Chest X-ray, AP view. Patient: 30 years old, sex M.
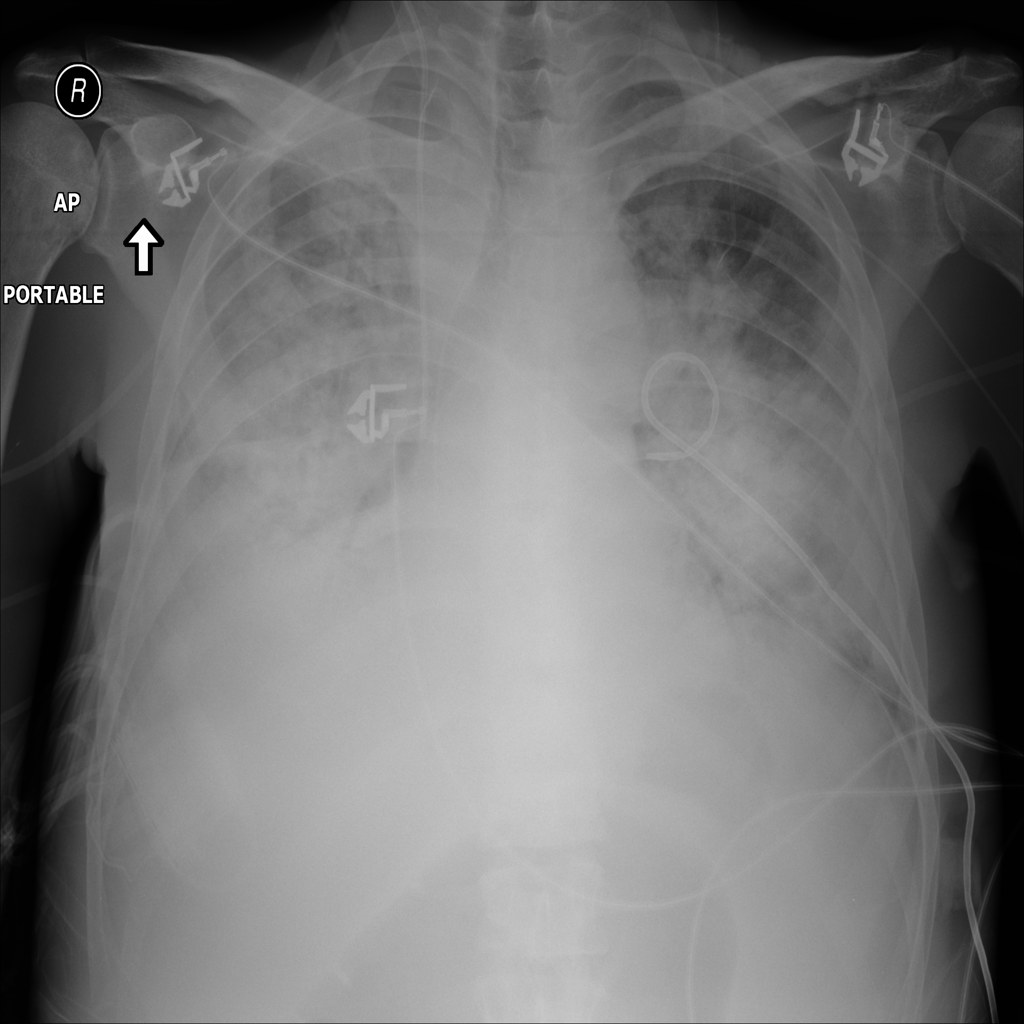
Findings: Edema